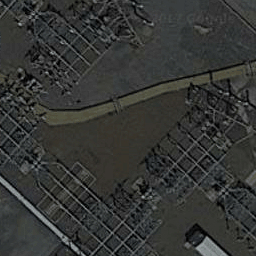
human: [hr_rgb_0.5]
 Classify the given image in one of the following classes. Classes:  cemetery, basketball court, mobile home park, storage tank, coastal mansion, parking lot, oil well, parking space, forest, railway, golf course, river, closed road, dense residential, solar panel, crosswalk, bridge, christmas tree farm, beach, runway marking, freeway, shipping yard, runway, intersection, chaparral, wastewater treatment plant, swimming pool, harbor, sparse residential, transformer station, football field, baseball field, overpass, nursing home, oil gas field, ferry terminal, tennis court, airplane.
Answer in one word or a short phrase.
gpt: transformer station